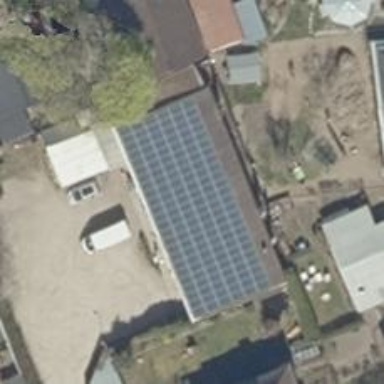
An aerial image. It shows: Solar power generator using photovoltaic panels.